Question: Well, There is an application called QRCP which can share files through LAN by Qr Code.
It uses a command in cmd to share the file:

I want to add this to SendTo dropdown menu, but the problem is I can't pass it the file that I want to share.
I need something like this:
<URL>
Which I could pass the file location with '%1'
and the final command should be like
'qrcp send "D:\Program Files
ile.exe"'
But it seems it's not how it works!
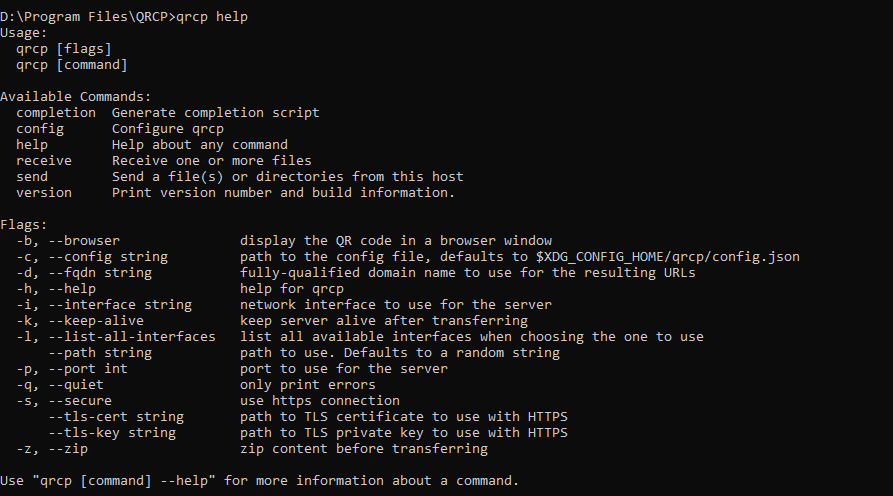
Answer: Here is an example that I tried on my side.
This batch file can create a shortcut on 'SendTo' Folder and may be can do the trick for you too , just change the path of QRCP on your side :
---
'''
@echo off
Title QRCP Batch File
REM Create a shortcut on SendTo Folder
REM "Call :CreateShortcut_SendTo" - This command calls the CreateShortcut_SendTo subroutine,
REM which creates a shortcut in the SendTo folder that can be used to easily execute the script.
Call :CreateShortcut_SendTo
REM This command sets the QRCP_Path variable to the location of the QRCP.exe file in the same directory as the batch file.
Set QRCP_Path="%~dp0QRCP.exe"
Set FilePath=%1
If "%FilePath%" == "" (
Color 0C & echo No File was passed throw this Program, Exiting ... & Timeout /T 5 /NoBreak>nul & Exit
)
%QRCP_Path% %1
echo File %1 passed to QRCP
Exit /B
::---------------------------------------------------------------------------------------------------
:CreateShortcut_SendTo
Powershell -Command "If (Test-Path '%Appdata%\Microsoft\Windows\SendTo\%~n0.lnk') { Remove-Item '%Appdata%\Microsoft\Windows\SendTo\%~n0.lnk' }"
Powershell ^
"$s=(New-Object -COM WScript.Shell).CreateShortcut('%Appdata%\Microsoft\Windows\SendTo\%~n0.lnk'); ^
$s.TargetPath='%~dpnx0'; ^
$s.WorkingDirectory='%~dp0'; ^
$s.IconLocation='%QRCP_Path%,0'; ^
$s.Save()"
Exit /B
::---------------------------------------------------------------------------------------------------
'''